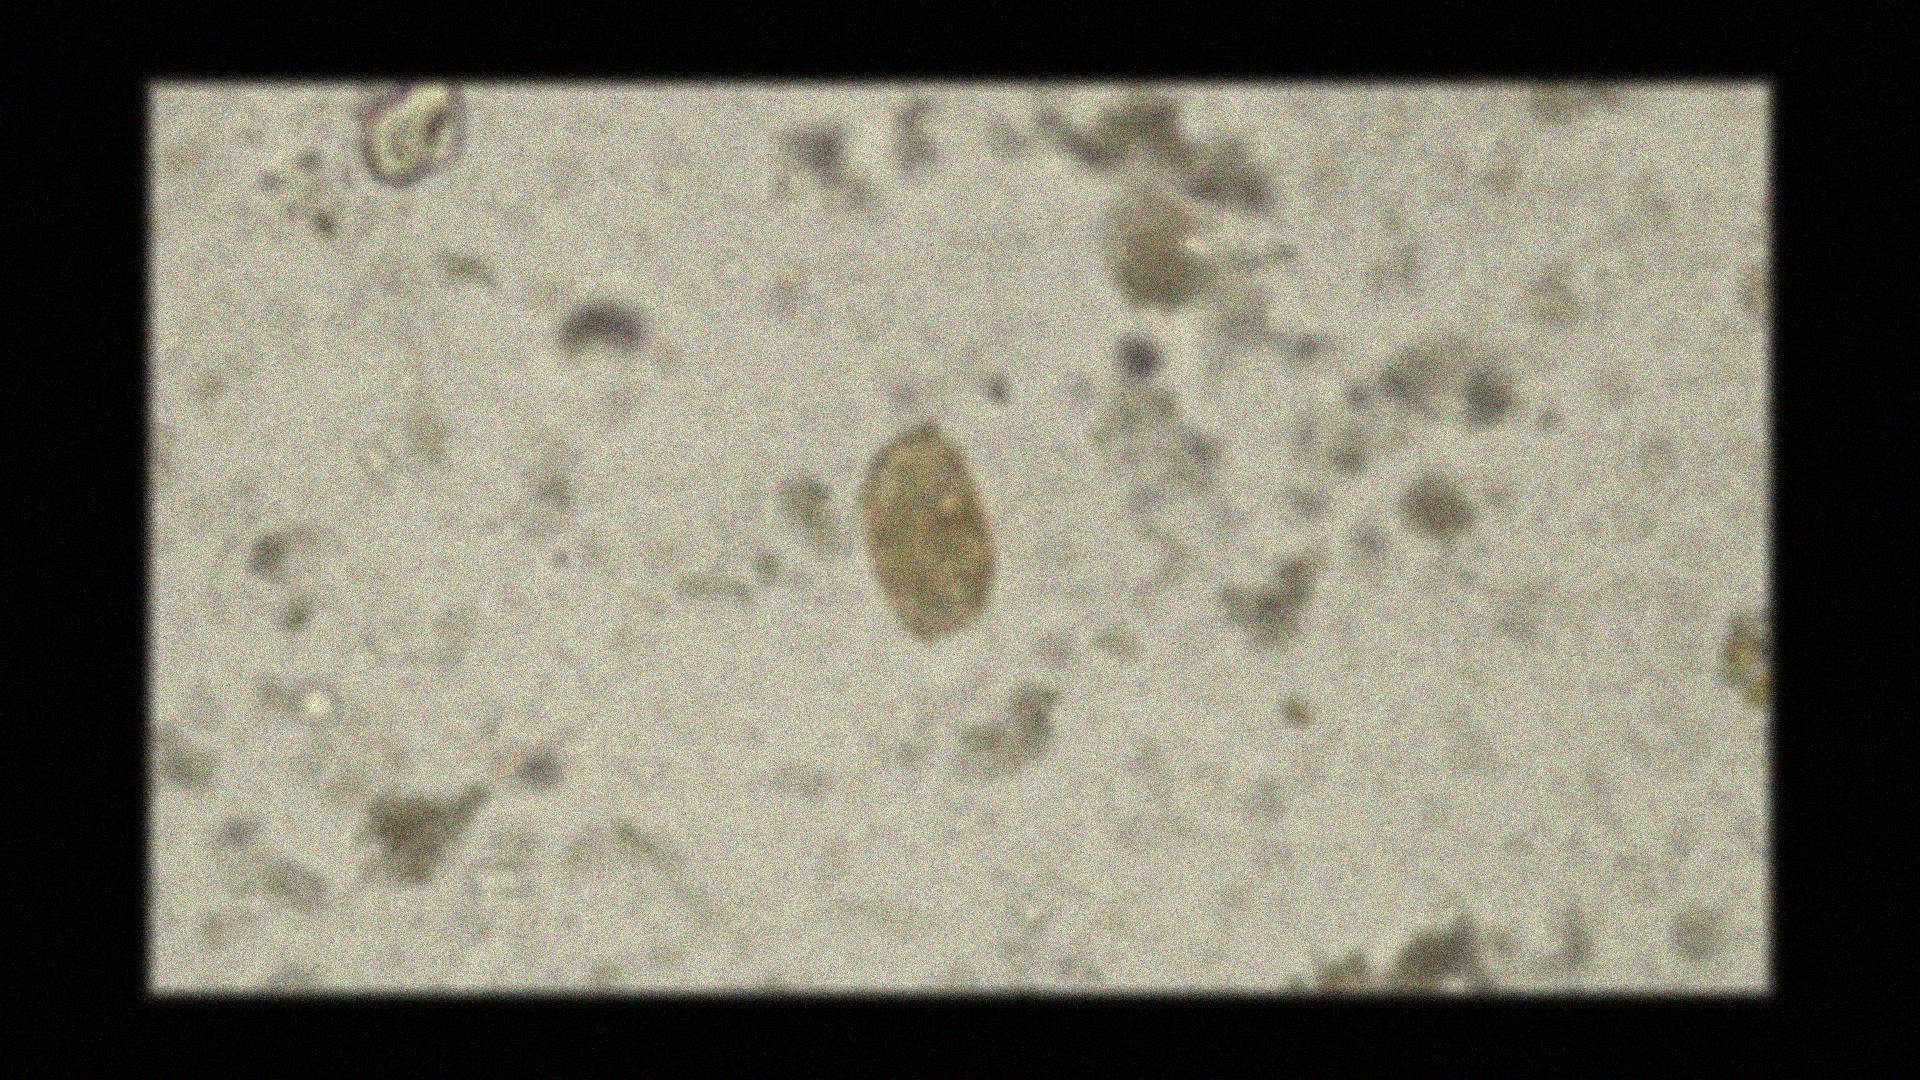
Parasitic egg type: Paragonimus spp